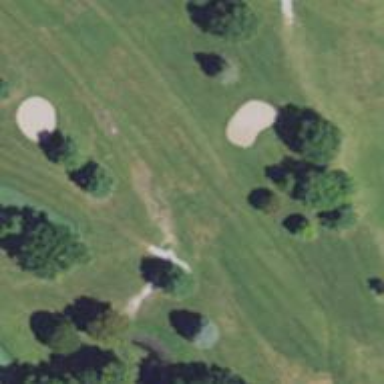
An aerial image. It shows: Golf hole.